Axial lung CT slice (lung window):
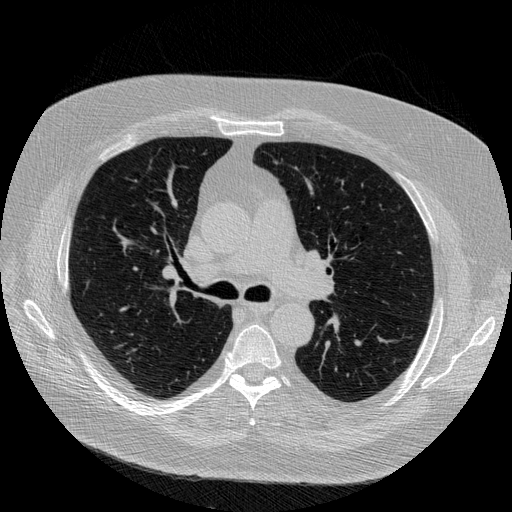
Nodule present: no